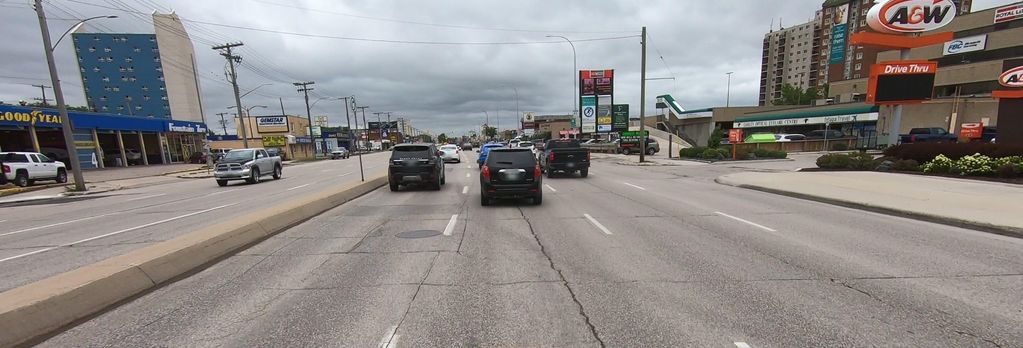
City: winnipeg